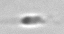
Label: flagellate_morphotype3